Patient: sex M, age 72
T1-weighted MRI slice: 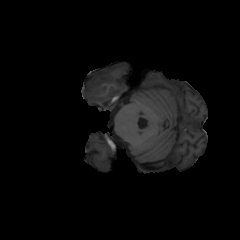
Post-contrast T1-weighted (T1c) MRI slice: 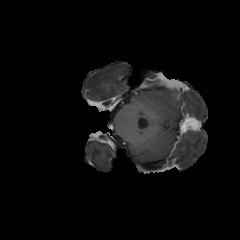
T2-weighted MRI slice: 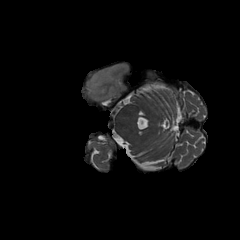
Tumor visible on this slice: yes
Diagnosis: Glioblastoma, IDH-wildtype
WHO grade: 4